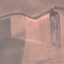
Land use / land cover: AnnualCrop